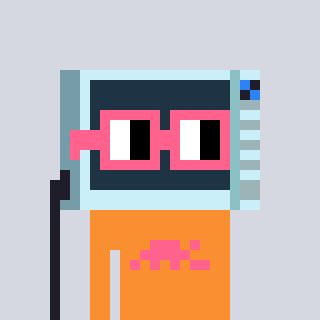
a pixel art character with square pink glasses, a microwave-shaped head and a orange-colored body on a cool background